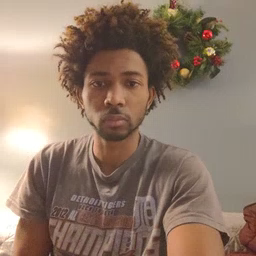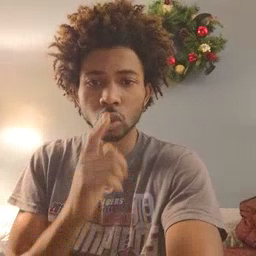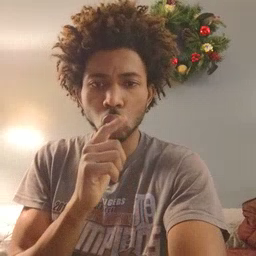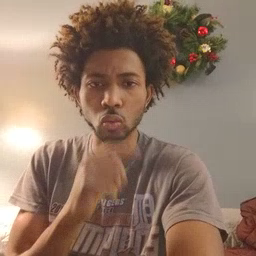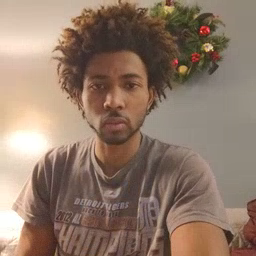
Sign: who